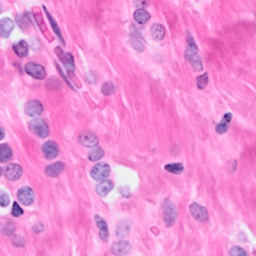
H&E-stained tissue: Breast